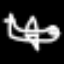
Label: airplane